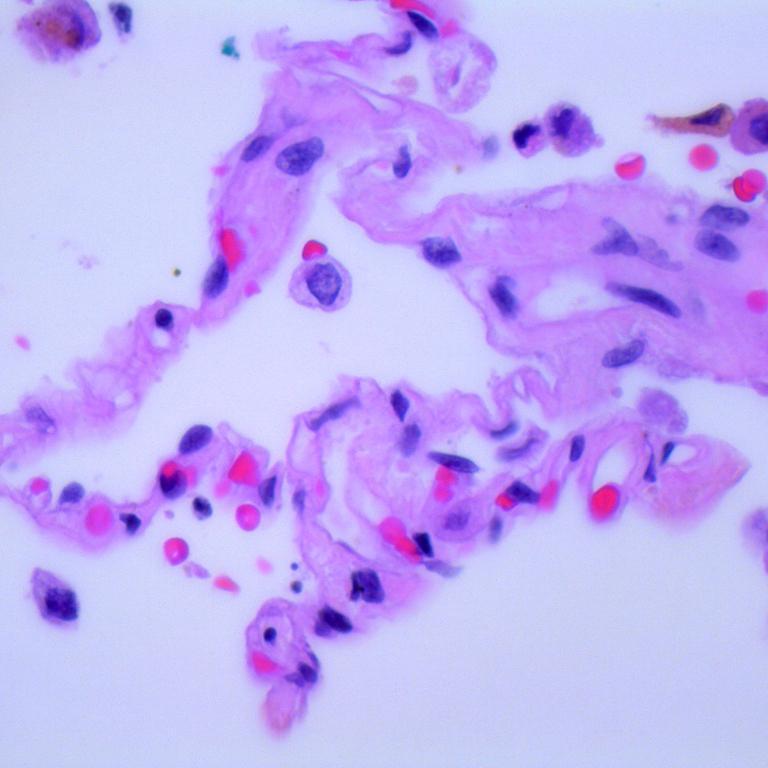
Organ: lung
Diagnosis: benign